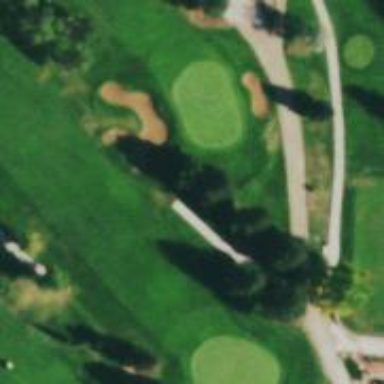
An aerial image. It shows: Path used for both walking and golf.